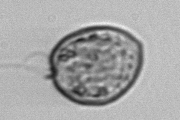
Label: Prorocentrum